A bearing vibration time series has been folded into this square grayscale image, one row per segment of consecutive samples. Diagnose the bearing from this image, choosing from: normal, inner_race, outer_race, ball.
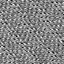
Answer: outer_race